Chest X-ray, PA view. Patient: 26 years old, sex M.
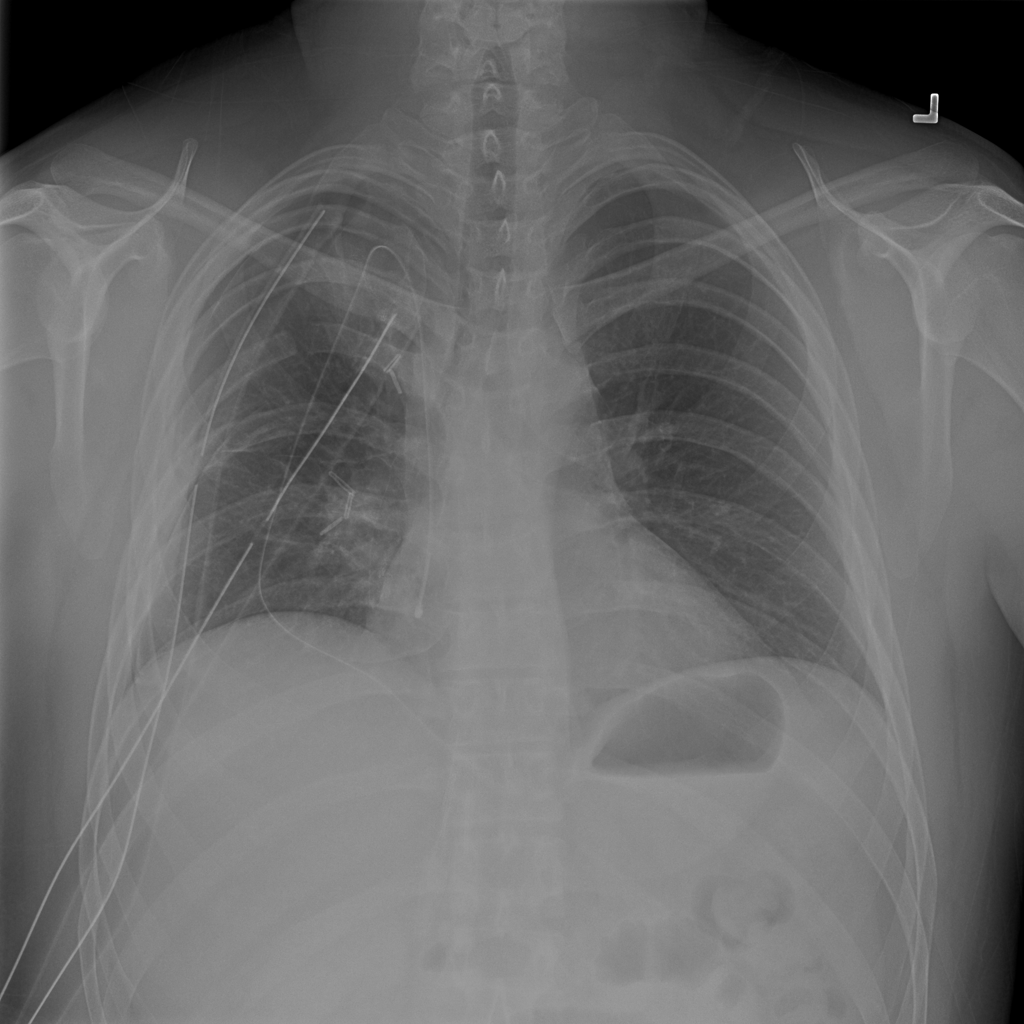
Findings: Pneumothorax